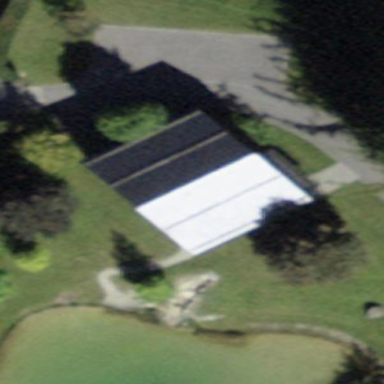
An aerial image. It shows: Shed building.